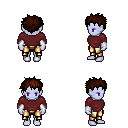
a pixel art fantasy rpg character, female body template, dark elf, purple skin, maroon long-sleeve shirt, gold greaves, brown bedhead hairstyle, white cloth bracers, four views (front, back, left, right), 2x2 character sprite sheet, small pixel art, hard edges, no anti-aliasing